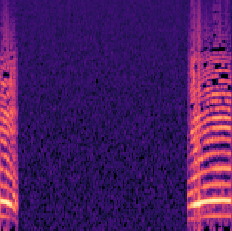
Sound class: Cow